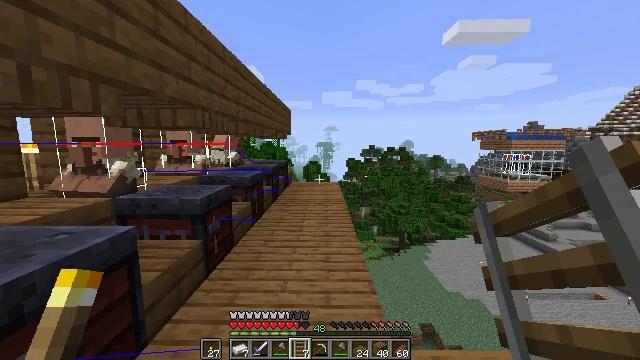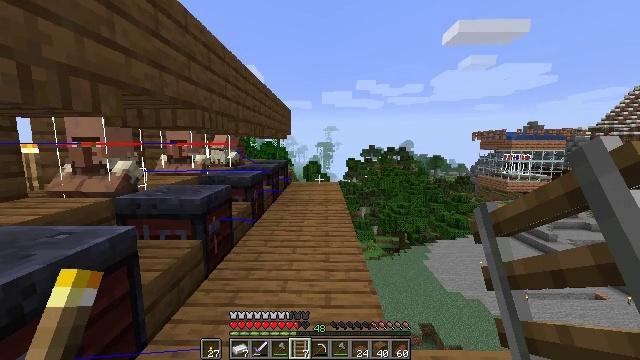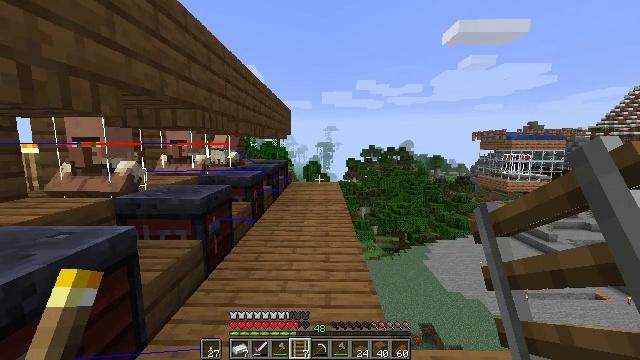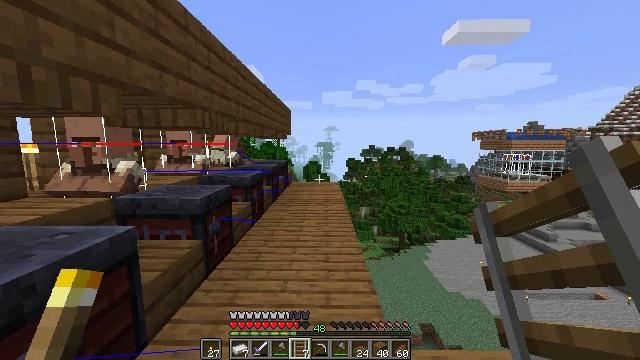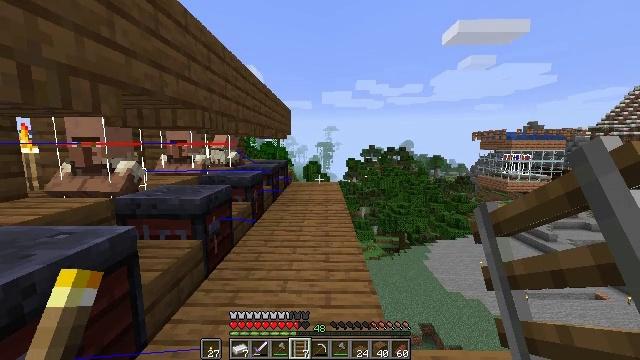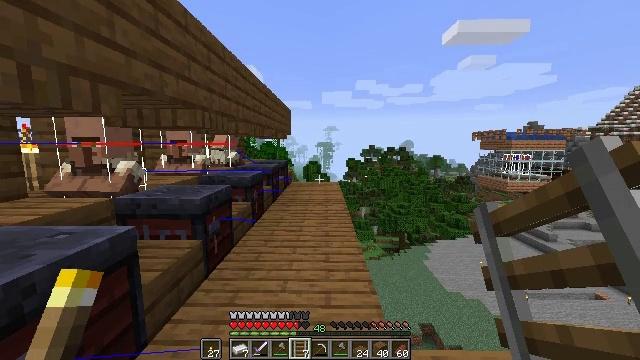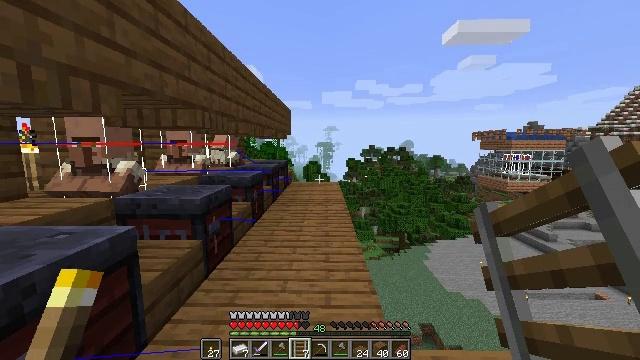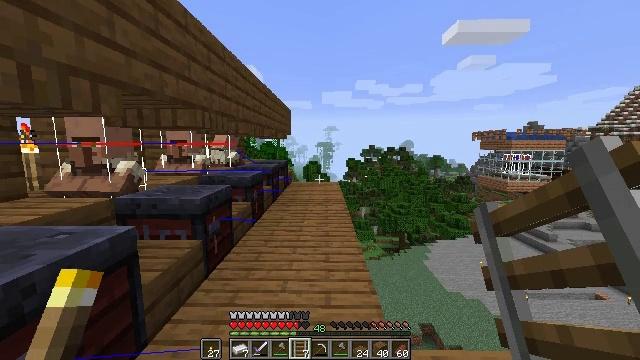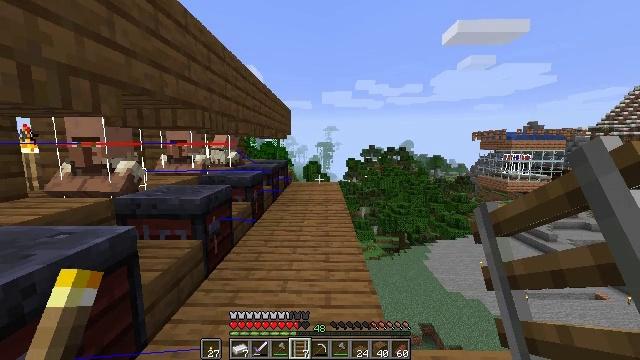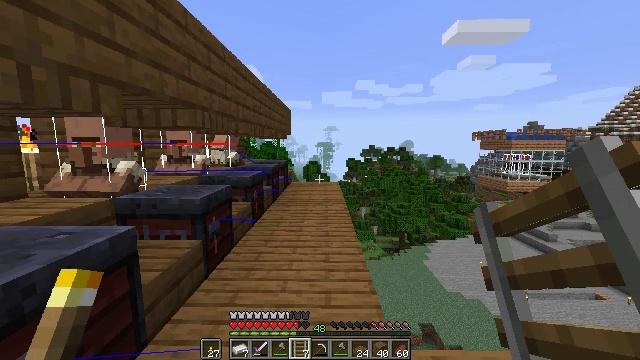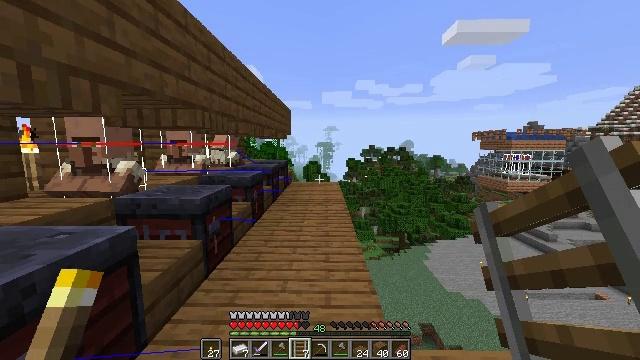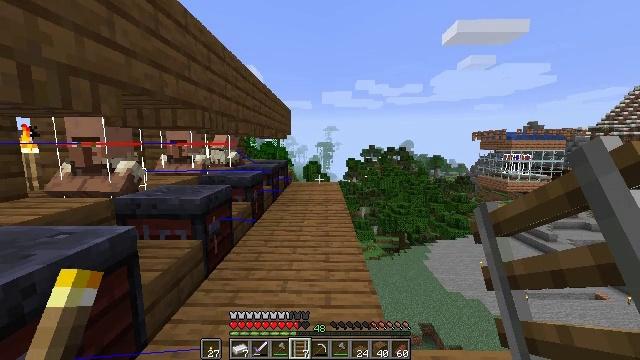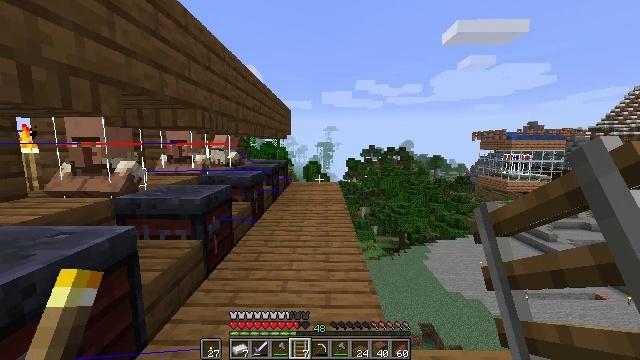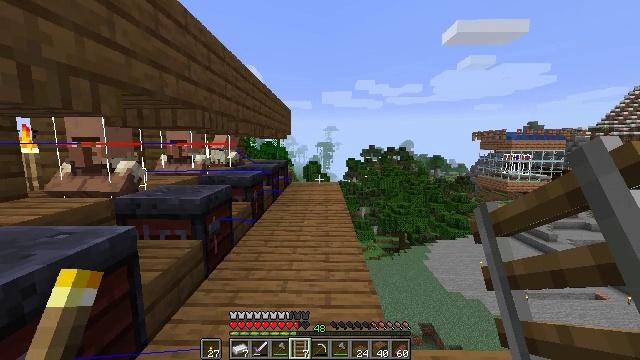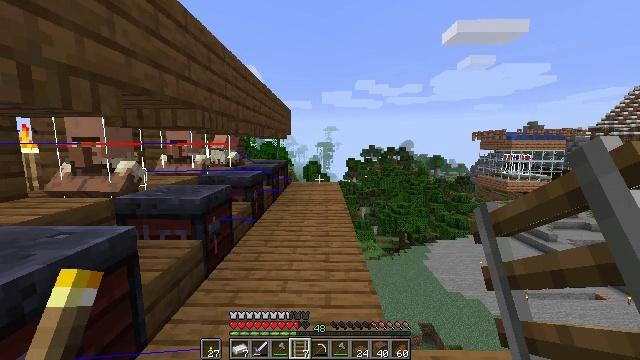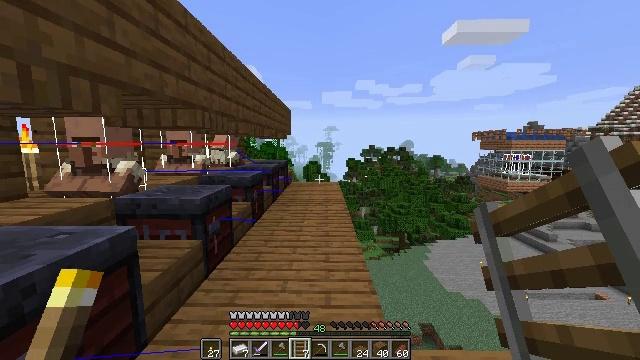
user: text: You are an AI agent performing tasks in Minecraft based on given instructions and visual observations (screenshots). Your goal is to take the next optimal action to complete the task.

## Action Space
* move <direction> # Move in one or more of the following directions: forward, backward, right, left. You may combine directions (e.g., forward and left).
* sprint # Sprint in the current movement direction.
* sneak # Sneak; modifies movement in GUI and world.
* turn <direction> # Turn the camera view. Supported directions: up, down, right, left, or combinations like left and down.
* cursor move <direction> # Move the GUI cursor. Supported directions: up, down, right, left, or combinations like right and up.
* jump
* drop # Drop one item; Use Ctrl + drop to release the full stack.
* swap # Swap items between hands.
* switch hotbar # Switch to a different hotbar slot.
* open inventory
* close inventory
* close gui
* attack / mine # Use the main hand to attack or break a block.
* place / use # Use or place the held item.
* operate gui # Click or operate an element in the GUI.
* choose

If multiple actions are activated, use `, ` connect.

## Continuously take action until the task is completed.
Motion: motion action
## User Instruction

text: Break the spruce slab from a structure.
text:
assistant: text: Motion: no_op
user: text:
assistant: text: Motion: no_op
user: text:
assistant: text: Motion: no_op
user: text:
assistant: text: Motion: no_op
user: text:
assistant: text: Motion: no_op
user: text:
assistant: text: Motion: no_op
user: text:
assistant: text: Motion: no_op
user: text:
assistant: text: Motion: no_op
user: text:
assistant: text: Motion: no_op
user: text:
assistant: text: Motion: no_op
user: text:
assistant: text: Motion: no_op
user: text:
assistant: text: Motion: no_op
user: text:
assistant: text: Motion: no_op
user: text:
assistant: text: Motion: no_op
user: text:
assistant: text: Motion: no_op
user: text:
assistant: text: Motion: no_op
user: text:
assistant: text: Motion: no_op
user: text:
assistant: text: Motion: no_op
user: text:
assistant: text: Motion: no_op
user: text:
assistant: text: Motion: no_op
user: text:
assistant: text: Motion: no_op
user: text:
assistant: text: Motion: no_op
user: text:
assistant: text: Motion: no_op
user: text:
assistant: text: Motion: no_op
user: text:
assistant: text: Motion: no_op
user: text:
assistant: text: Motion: no_op
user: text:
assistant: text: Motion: no_op
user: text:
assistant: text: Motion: no_op
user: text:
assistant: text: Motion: no_op
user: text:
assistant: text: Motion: no_op